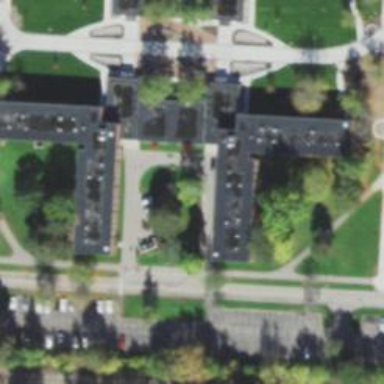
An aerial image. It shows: Dormitory building.